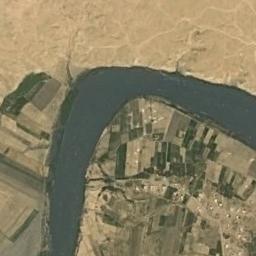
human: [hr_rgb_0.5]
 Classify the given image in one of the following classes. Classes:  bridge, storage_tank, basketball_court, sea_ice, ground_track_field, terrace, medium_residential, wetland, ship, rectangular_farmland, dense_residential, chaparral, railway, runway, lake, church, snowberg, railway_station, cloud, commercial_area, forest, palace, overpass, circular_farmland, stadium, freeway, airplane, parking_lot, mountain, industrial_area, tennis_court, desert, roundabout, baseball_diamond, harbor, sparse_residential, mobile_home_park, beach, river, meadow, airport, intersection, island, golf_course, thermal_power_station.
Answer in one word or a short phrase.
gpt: river